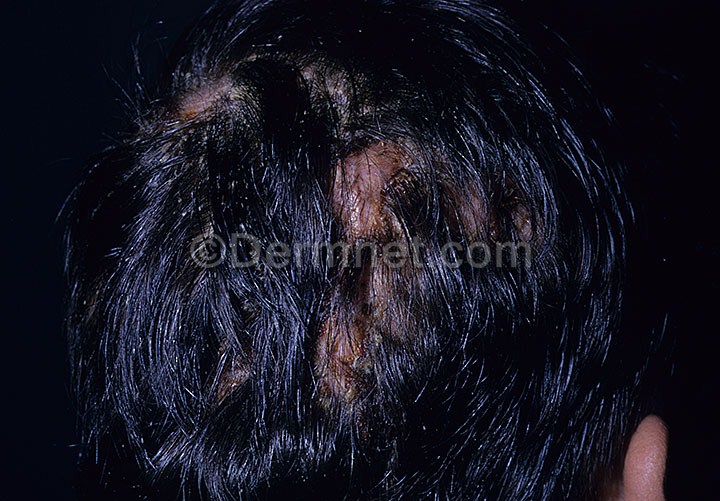
Disease: Hair Loss Photos Alopecia and other Hair Diseases